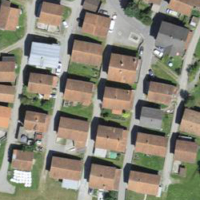
EUNIS habitat code: 54
Species observed at this site:
Veronica serpyllifolia